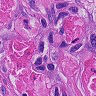
Metastatic tissue present: yes